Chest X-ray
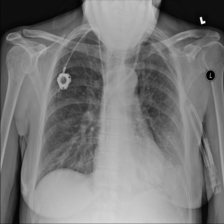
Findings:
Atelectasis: negative
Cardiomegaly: negative
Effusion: negative
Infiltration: negative
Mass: positive
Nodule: negative
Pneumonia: negative
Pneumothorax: negative
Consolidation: negative
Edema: negative
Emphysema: negative
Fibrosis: negative
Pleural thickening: negative
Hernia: negative